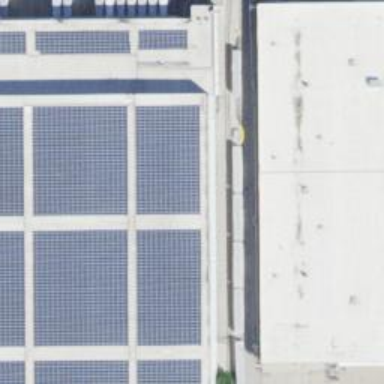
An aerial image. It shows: Solar photovoltaic panel generator.